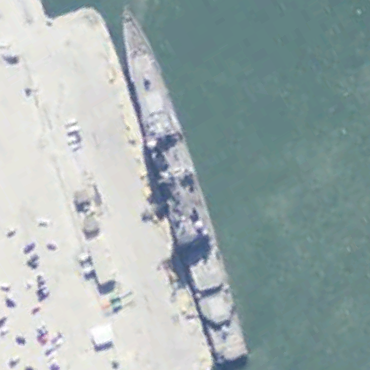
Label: cruiser